Question: I'm having some issues getting my data flow to do what I want it to.
I'm using an OLEDB Source that calls a stored procedure that uses a table variable to show me the data that I need to use.
It looks like this:
'''
ClientID TimeStamp IsStart
pic@psdfj 2013-08-28 14:22:59 1
bsd@fjskk 2013-08-28 14:43:21 1
pic@psdfj 2013-08-28 15:23:01 0
..and so on
'''
I need to create two new columns, one with the timestamp, and the other with the IsStart column addded up. (I'm keeping track of when users are online and capturing the timestamp.)
So I have a currently empty table in my SQL Server db called tblUserUsage, with the columns:
'''
tblUserUsage (example of what the data would look like)
TimeStamp NumberOfUsers
2013-08-28 14:22:59 1
2013-08-28 14:43:21 2
2013-08-28 15:23:01 1
'''
I'm having issues getting my data flow to output to those columns. Right now I have the storedprocedure call connected to a Derived Column, then to a script. But that isn't working as it's not letting me output to the outputbuffer in the script when I create output columns. Just for clarification - the script will be in VB.NET
This is what my script looks like so far. I have a NumberOfUsers column added to the output. But I still have no Output0buffer

Anyone have any ideas?
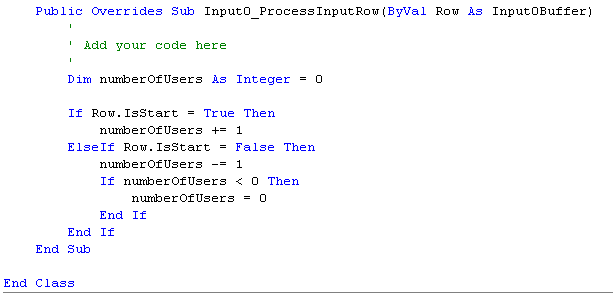
Answer: You only get an OutputBuffer generated in your code for transforms (where the 'SynchronousInputID' property of one or more outputs is set to zero). For synchronous transforms, your output columns will be in the InputBuffer.
Compare the MSDN articles <URL>.